八年级 · 度量几何学
如图, 在 $\mathrm{Rt} \triangle A B C$ 中, $\angle A C B=90^{\circ}, D E$ 是 $A B$ 的垂直平分线,若 $\angle C B E=20^{\circ}$ ，则 $\angle A=$

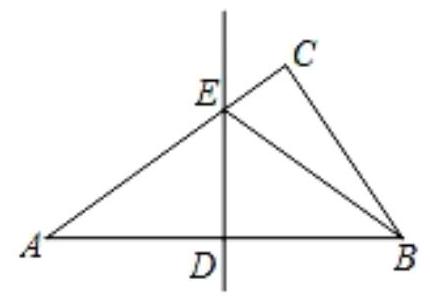
答案: 35